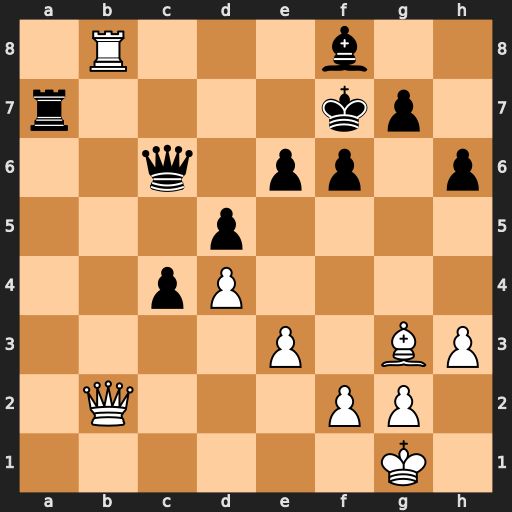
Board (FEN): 1R3b2/r4kp1/2q1pp1p/3p4/2pP4/4P1BP/1Q3PP1/6K1
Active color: w
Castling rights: -
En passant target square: -
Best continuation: Rxf8+ Kxf8 Qb8+ Qe8 Qxa7